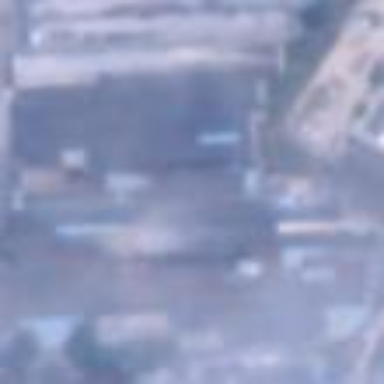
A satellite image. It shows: Industrial building.